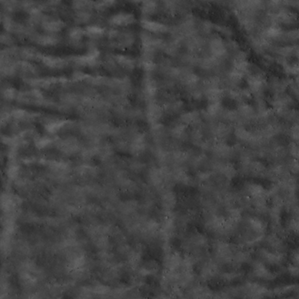
Label: non_frost